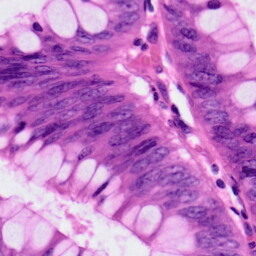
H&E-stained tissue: Colon